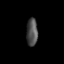
Tissue: lung
Cell type: Epithelial cells
Senescence score: 0.1743
Nuclear area (px): 302
Mean DAPI intensity: 78.606